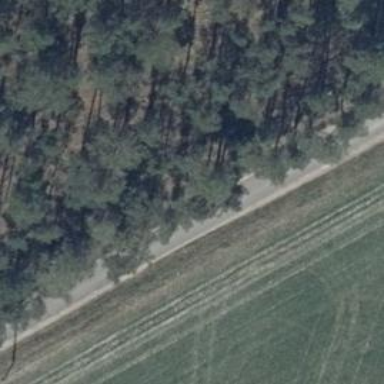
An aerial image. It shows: Unclassified paved road with grade 1 track type surface.